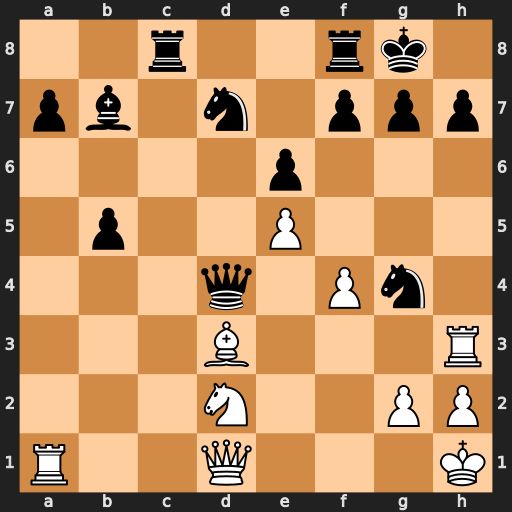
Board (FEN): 2r2rk1/pb1n1ppp/4p3/1p2P3/3q1Pn1/3B3R/3N2PP/R2Q3K
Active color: w
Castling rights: -
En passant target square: -
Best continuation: Bxh7+ Kh8 Qxg4